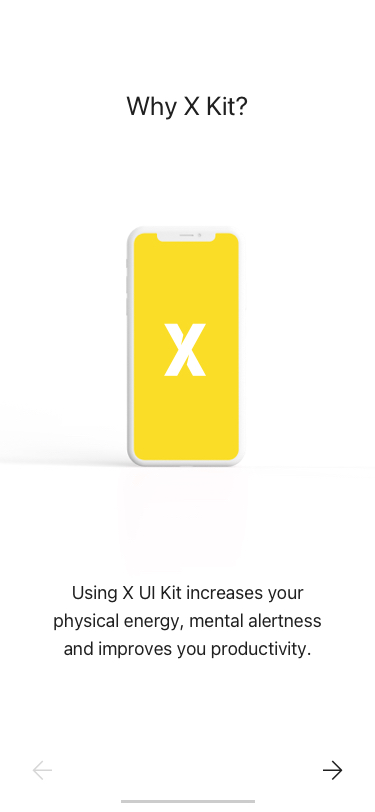
Text in this UI design:
Using X UI Kit increases your physical energy, mental alertness and improves you productivity.
Why X Kit?